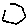
Label: hexagon